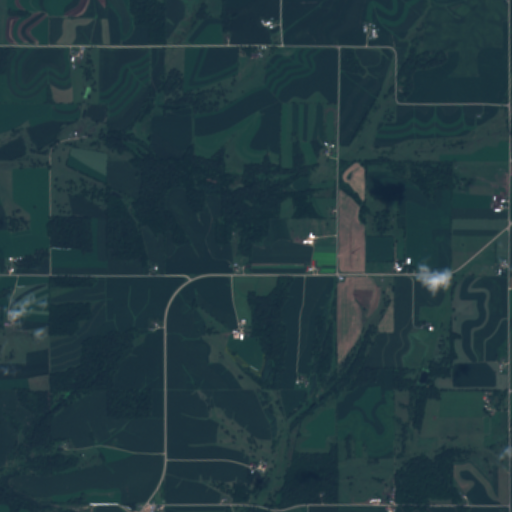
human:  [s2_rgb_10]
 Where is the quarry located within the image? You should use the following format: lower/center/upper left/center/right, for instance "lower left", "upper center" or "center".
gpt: The quarry is located in the lower left of the image.
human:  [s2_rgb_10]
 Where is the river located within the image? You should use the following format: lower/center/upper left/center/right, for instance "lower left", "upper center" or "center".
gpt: The river is located in the lower left of the image.
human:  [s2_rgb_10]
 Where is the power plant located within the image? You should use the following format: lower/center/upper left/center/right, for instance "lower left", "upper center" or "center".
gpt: There is no power plant in the image.